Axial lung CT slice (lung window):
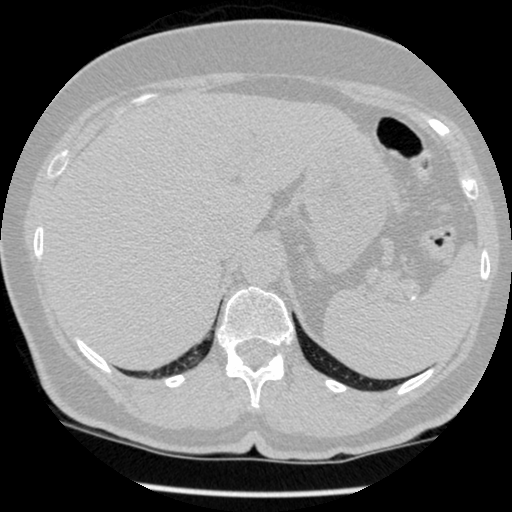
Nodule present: no